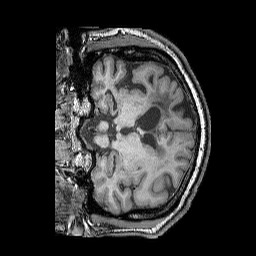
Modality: T1w
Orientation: coronal
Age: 46
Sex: male
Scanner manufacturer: siemens
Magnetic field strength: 3 T
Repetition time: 2.25 s
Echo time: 0.00411 s